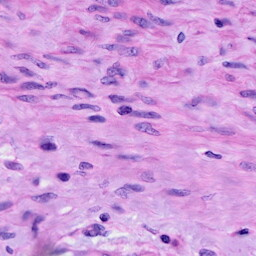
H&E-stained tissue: Cervix